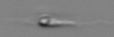
Label: flagellate_morphotype3